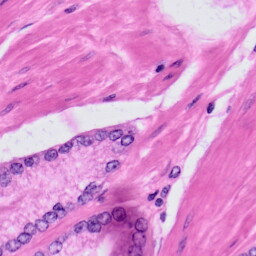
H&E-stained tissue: Prostate